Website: apple
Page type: billing-address
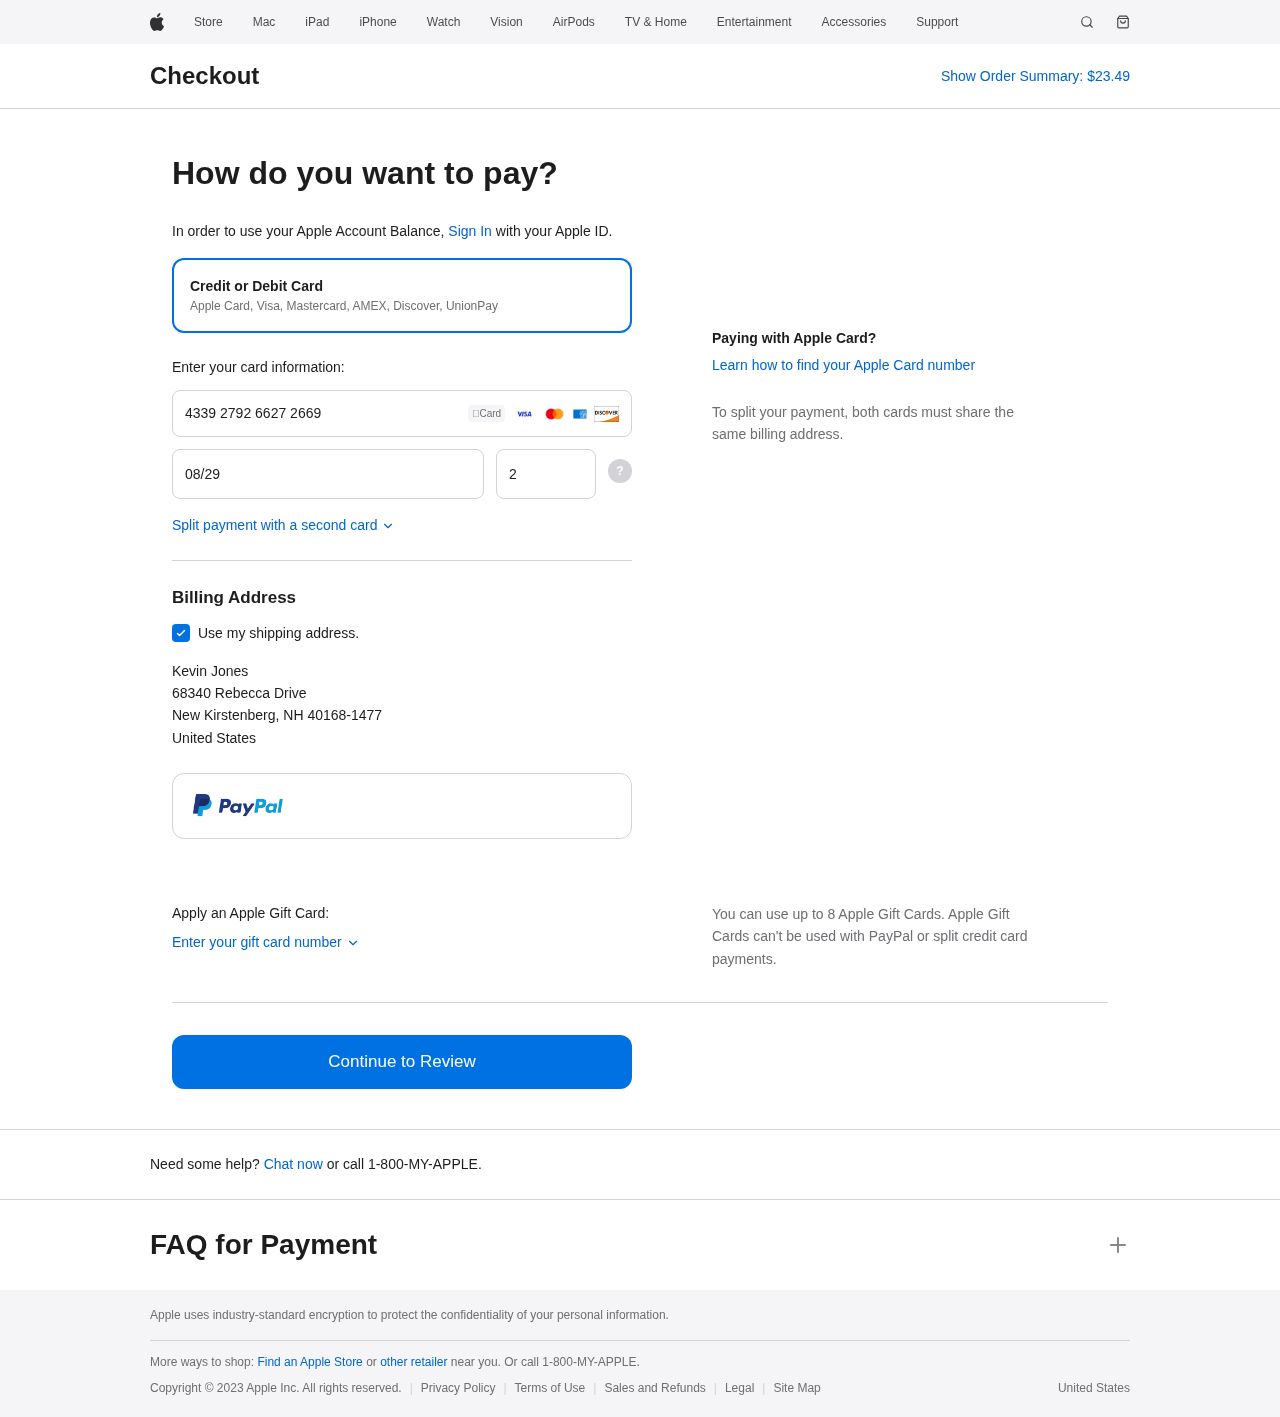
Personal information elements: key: PII_CARD_CVV
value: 248
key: PII_CARD_EXPIRY
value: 08/29
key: PII_CARD_NUMBER
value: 4339 2792 6627 2669
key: PII_CITY
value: New Kirstenberg
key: PII_COUNTRY
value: United States
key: PII_FULLNAME
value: Kevin Jones
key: PII_POSTCODE_FULL
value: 40168-1477
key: PII_STATE_ABBR
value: NH
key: PII_STREET
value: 68340 Rebecca Drive
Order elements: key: ORDER_TOTAL
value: $23.49